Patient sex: M
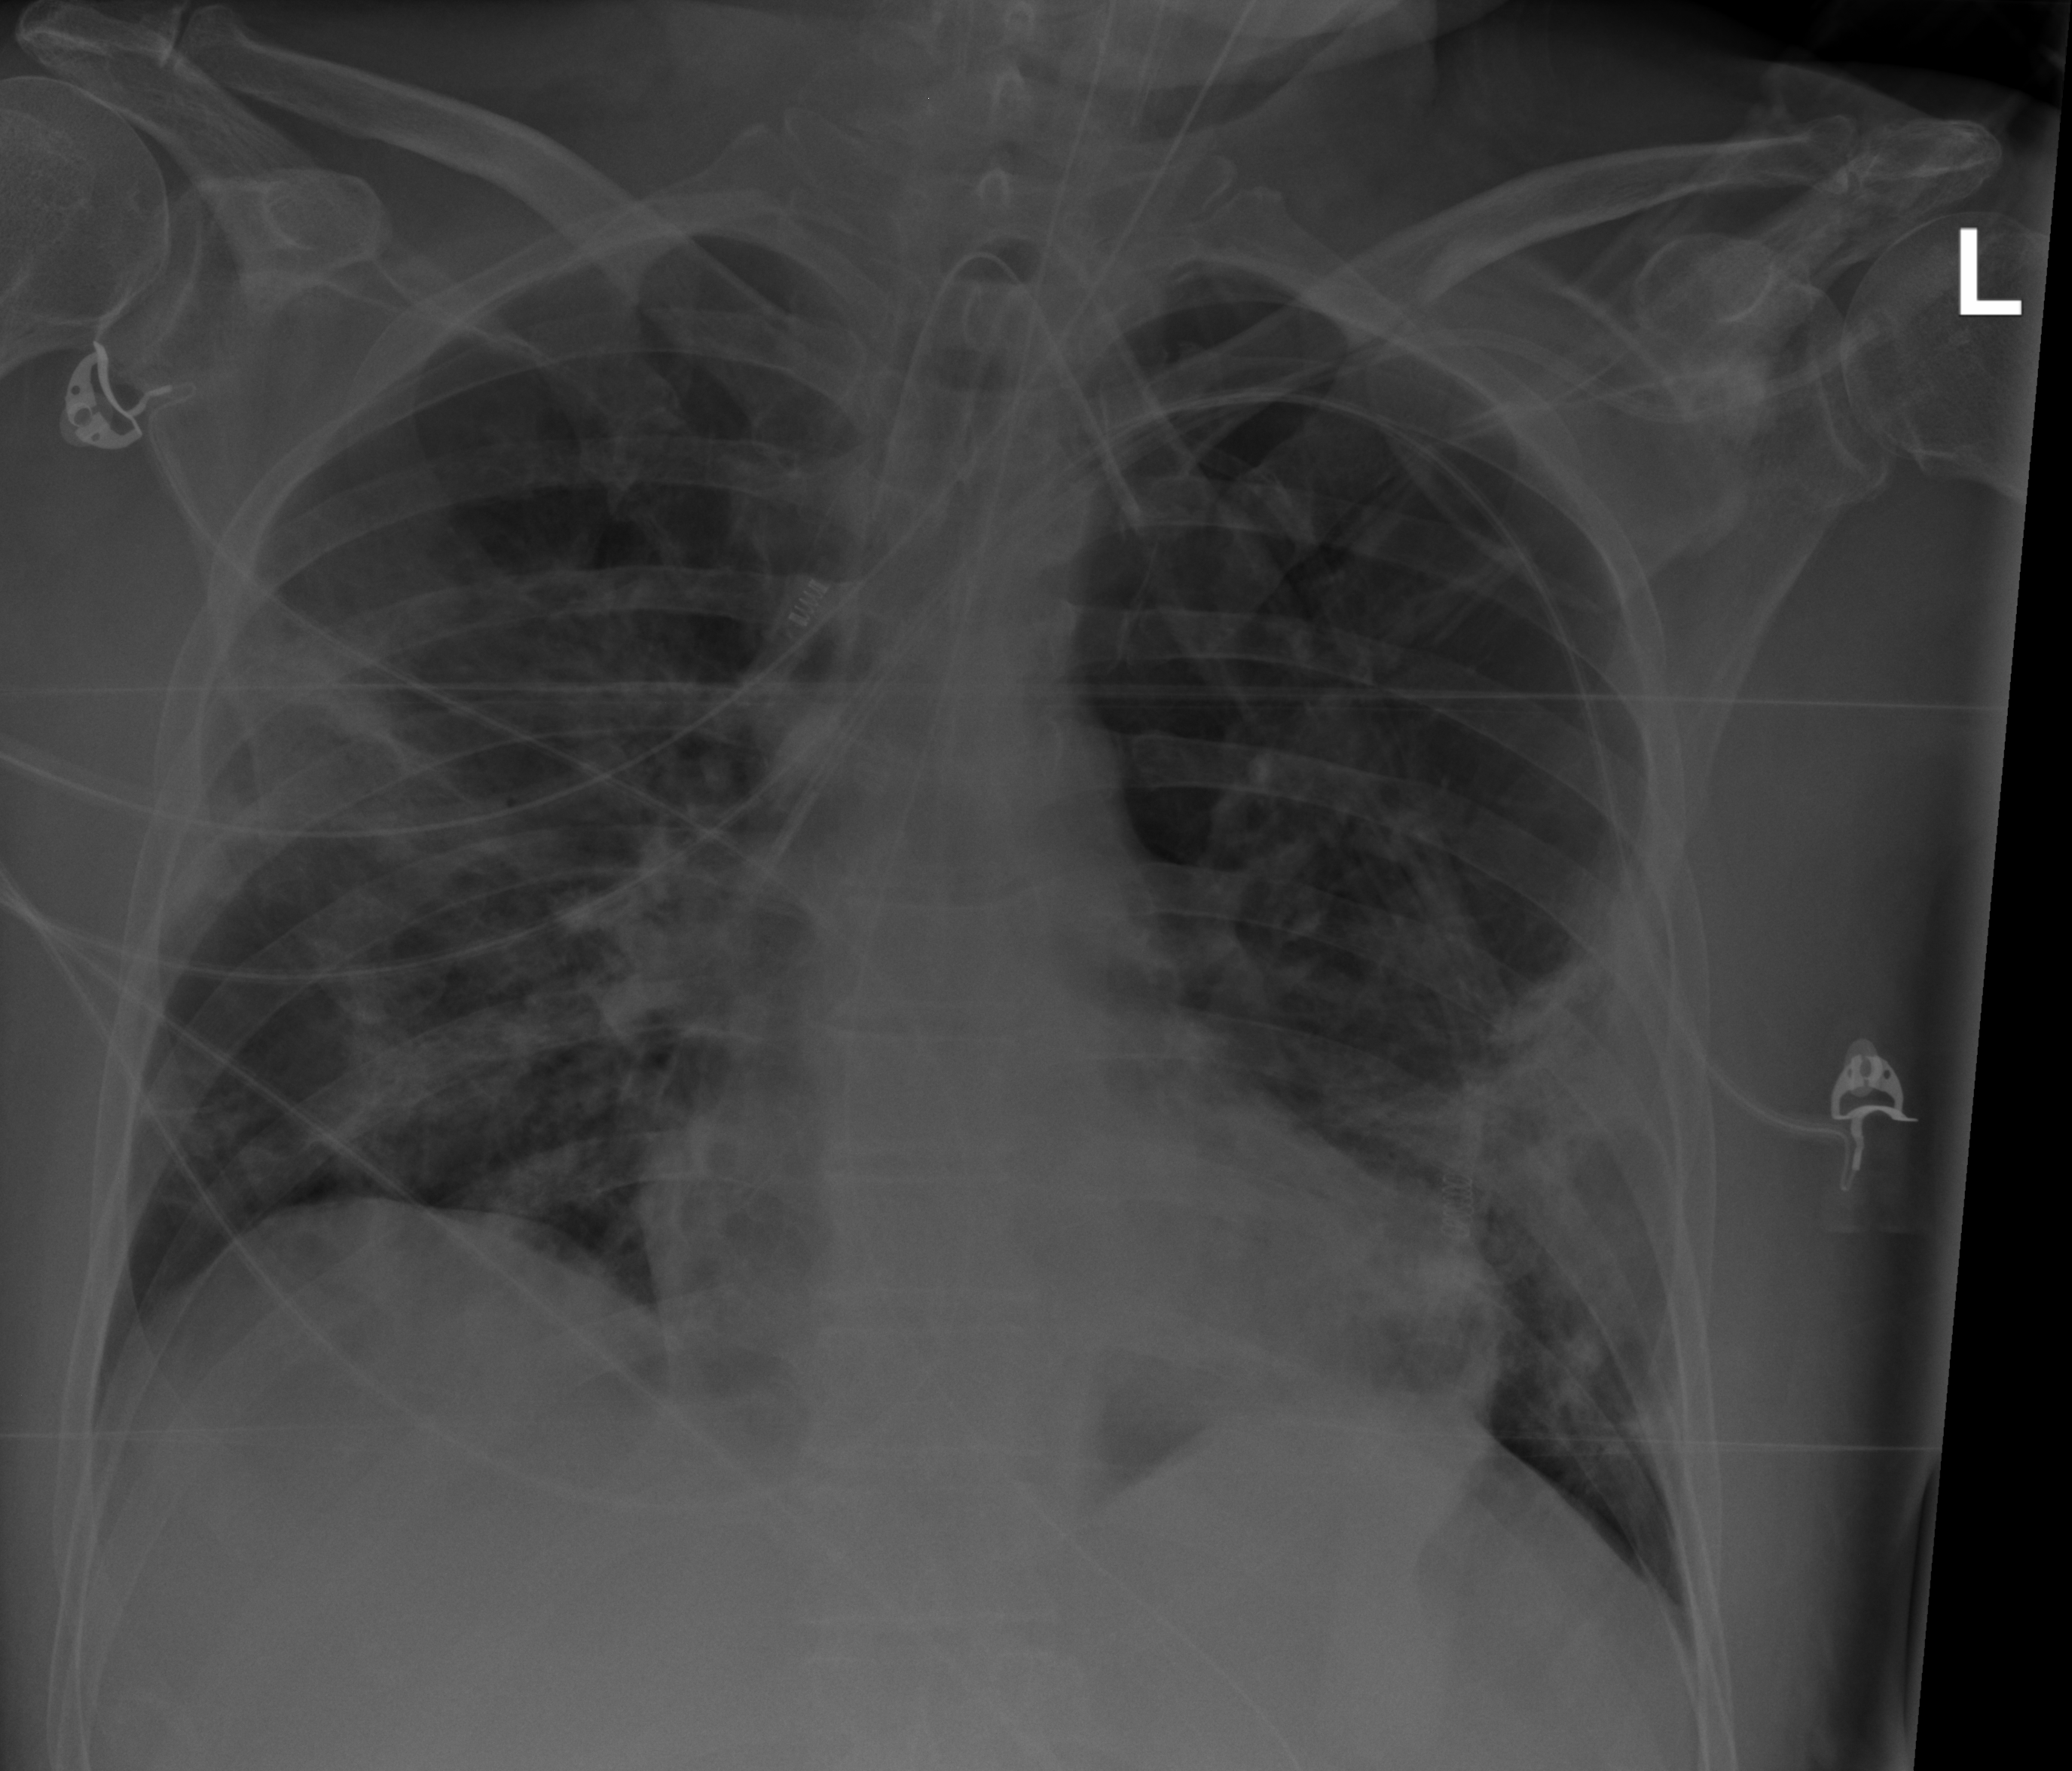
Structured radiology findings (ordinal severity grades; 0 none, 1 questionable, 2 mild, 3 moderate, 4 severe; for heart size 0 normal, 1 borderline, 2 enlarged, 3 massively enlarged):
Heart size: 0
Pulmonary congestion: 0
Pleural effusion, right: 0
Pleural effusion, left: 0
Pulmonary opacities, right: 3
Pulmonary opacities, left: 3
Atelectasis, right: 3
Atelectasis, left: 3